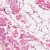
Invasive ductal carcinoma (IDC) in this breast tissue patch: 0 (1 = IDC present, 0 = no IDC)